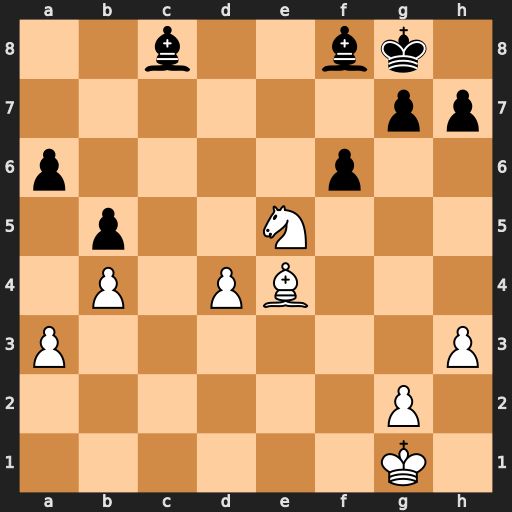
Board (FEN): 2b2bk1/6pp/p4p2/1p2N3/1P1PB3/P6P/6P1/6K1
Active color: w
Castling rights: -
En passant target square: -
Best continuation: Bd5+ Kh8 Nf7+